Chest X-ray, PA view. Patient: 57 years old, sex M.
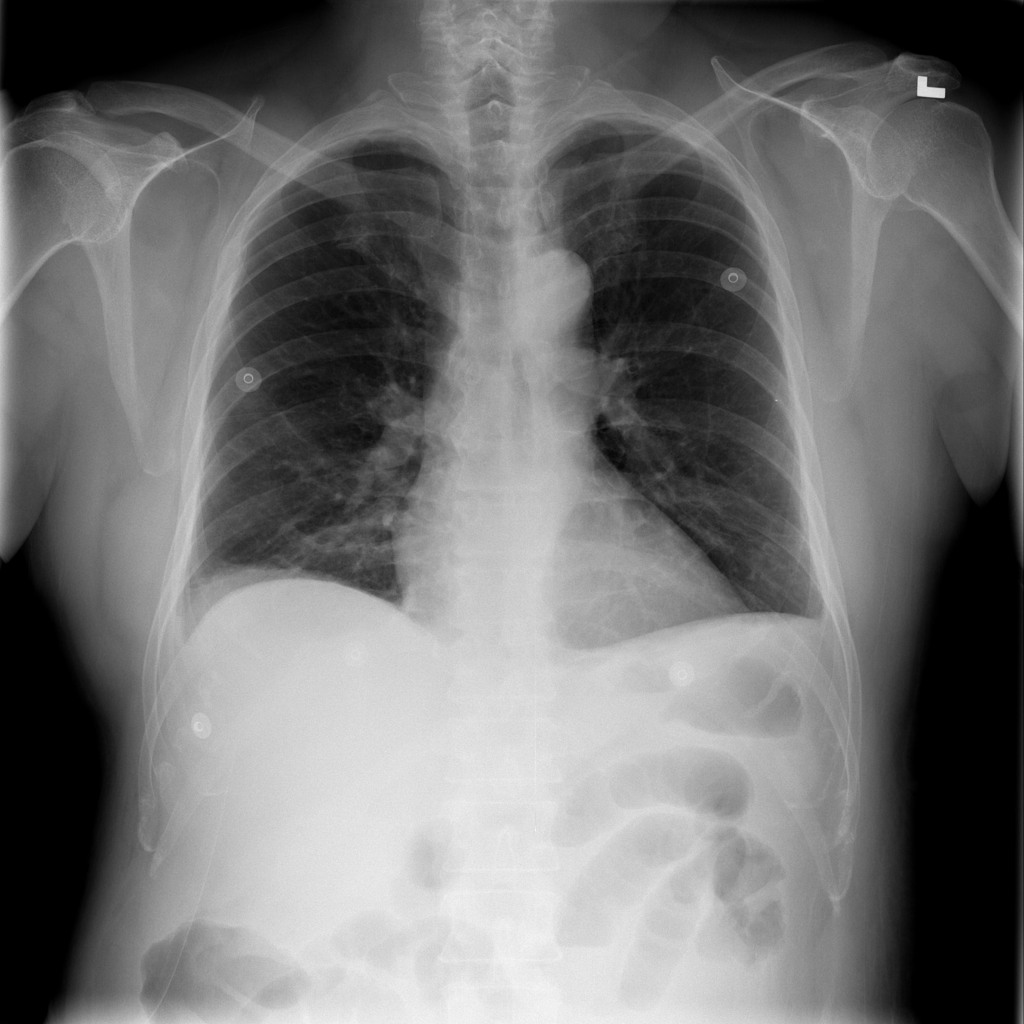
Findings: Infiltration, Pneumonia